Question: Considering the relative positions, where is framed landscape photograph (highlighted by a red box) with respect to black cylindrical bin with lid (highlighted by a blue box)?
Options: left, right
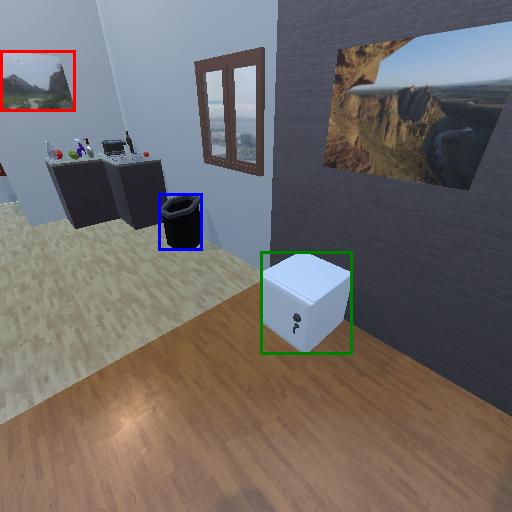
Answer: left